Question: I'm trying to generate Word documents using OpenXML SDK and <URL>.
For Recursive Placeholders, I use
'''
foreach (var item in list)
{
var datacontext = new OpenXmlElementDataContext()
{
Element = openXmlElementDataContext.Element,
DataContext = item.Value
};
var clonedElement = CloneElementAndSetContentInPlaceholders(datacontext);
SetContentOfContentControl(clonedElement, item.Value);
}
openXmlElementDataContext.Element.Remove();
'''
I need to apply my style on this element.
I try to see generated code with "Open XML SDK 2.5 Productivity Tool for Microsoft Office" to inspire me:
'''
var moduleDatacontext = new OpenXmlElementDataContext()
{
Element = openXmlElementDataContext.Element,
DataContext = module.Valeur
};
var moduleClonedElement = CloneElementAndSetContentInPlaceholders(moduleDatacontext);
var sdtProperties1 = new SdtProperties();
var styleId1 = new StyleId() { Val = "FormationTitre2" };
ParagraphMarkRunProperties paragraphMarkRunProperties1 = new ParagraphMarkRunProperties();
RunFonts runFonts1 = new RunFonts() { ComplexScriptTheme = ThemeFontValues.MinorHighAnsi };
paragraphMarkRunProperties1.Append(runFonts1);
sdtProperties1.Append(styleId1);
sdtProperties1.Append(paragraphMarkRunProperties1);
Run run1 = new Run() { RsidRunProperties = "00C463E5" };
RunProperties runProperties1 = new RunProperties();
RunFonts runFonts2 = new RunFonts() { ComplexScriptTheme = ThemeFontValues.MinorHighAnsi };
runProperties1.Append(runFonts2);
run1.Append(runProperties1);
moduleClonedElement.Append(sdtProperties1);
moduleClonedElement.Append(run1);
'''
When I open the generated document, I have this error :
We're sorry. We can't open "...docx" because we found a problem with its contents.
I validate the document and I can see 15 errors:

<URL>
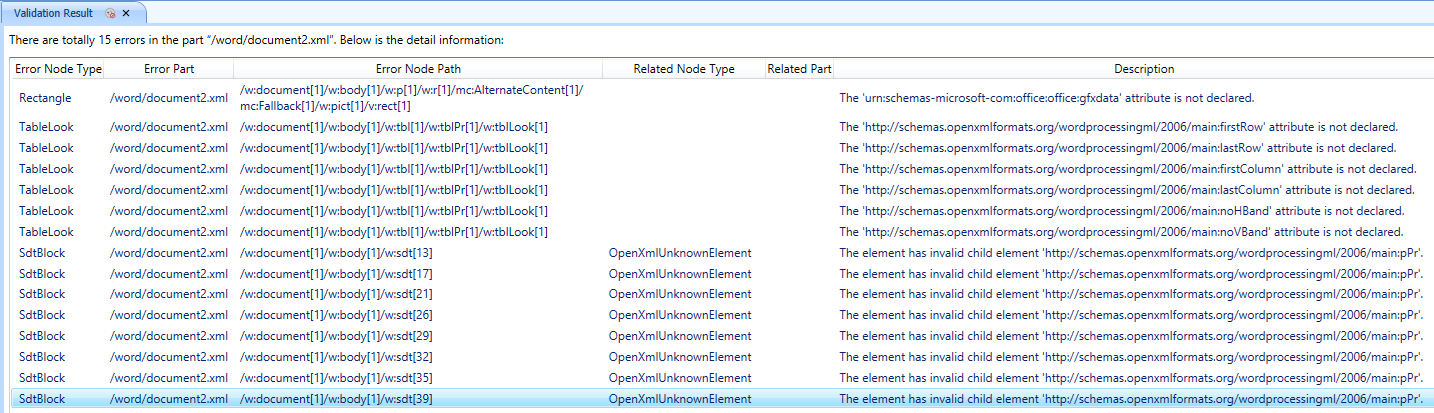
Answer: I've found the solution. I search first paragraph and apply my custom style on it.
'''
// clone element
var clonedElement = CloneElementAndSetContentInPlaceholders(datacontext);
// search the first created paragraph on my clonedElement
Paragraph p = clonedElement.Descendants<Paragraph>().FirstOrDefault();
if (p != null)
p.PrependChild<ParagraphProperties>(new ParagraphProperties());
// get the paragraph properties
ParagraphProperties pPr = p.Elements<ParagraphProperties>().First();
// apply style
pPr.ParagraphStyleId = new ParagraphStyleId { Val = "FormationTitre2" };
// set content of content control
SetContentOfContentControl(clonedElement, item.Value);
'''